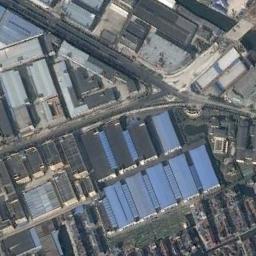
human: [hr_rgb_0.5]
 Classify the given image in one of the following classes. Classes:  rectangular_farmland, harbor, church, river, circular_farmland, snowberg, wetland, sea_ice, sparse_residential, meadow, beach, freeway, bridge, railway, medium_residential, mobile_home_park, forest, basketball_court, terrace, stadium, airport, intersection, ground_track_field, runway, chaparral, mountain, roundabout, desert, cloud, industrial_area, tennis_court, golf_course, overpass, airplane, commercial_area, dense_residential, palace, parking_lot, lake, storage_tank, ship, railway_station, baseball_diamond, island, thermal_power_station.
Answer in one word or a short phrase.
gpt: industrial_area